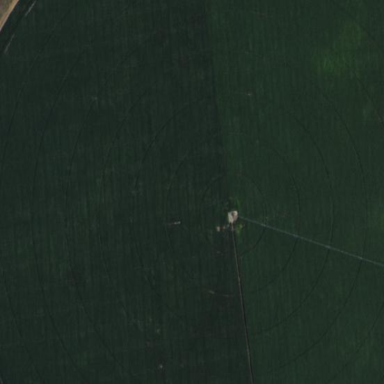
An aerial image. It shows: Farmland with pivot irrigation system.